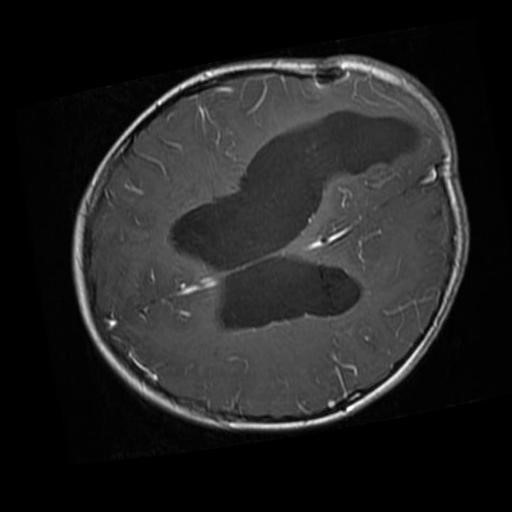
Label: brain_glioma